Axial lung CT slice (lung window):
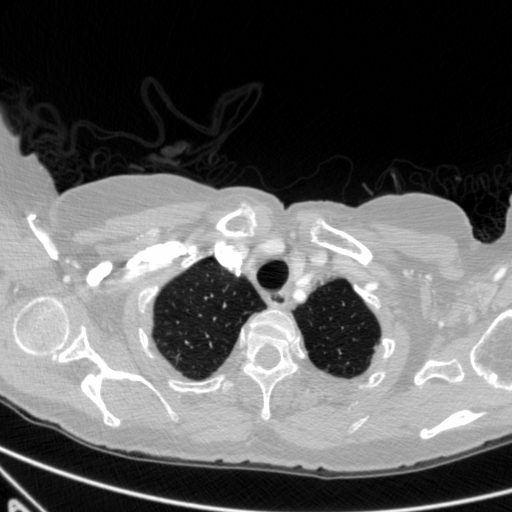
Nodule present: no